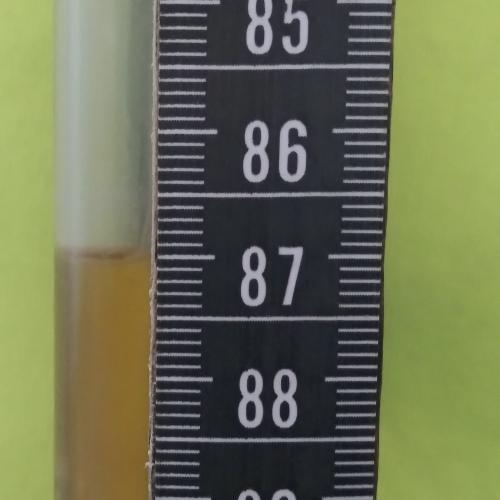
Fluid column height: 87.0 cm